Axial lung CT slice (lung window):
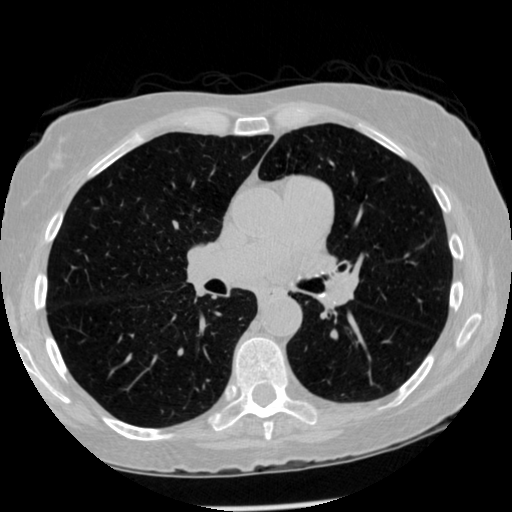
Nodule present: no